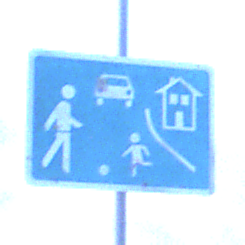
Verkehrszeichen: BeginnVerkehrsberuhigterBereich
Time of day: Dawn
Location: Outdoor (Urban)
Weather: PartlyCloudy
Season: NotSpecified
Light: Natural